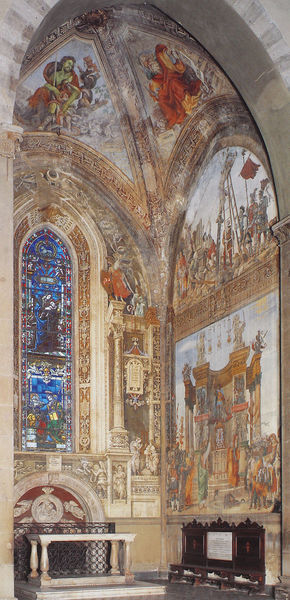
Titel: Cappella Strozzi
Künstler: Filippino Lippi
Standort: Florenz, S. Maria Novella, Cappella Strozzi (EU - I - Toskana)
Schlagwörter: blau, fenster, marmor, säule, ornament, innenraum, kirche, decke, renaissance, italien, bank, rundbogen, kuppel, wandgemälde, wandmalerei, innenansicht, foto, gewölbe, dom, altar, kathedrale, kirchenbank, buntglas, glasfenster, spitzbogen, jesus, kreuzigung, apsis, fresken, kapelle, deckenfresken, fresko, fotographie, fresco, kreuzgang, kirchenfenster, mensa, buntglasfenster, freskko, 15. jahrhundert, wandfresken, wangemälde, heiden altar, unbiblisch, zeremonien ort, später klassizismuss